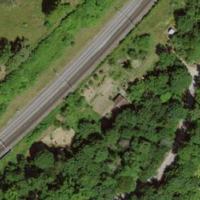
EUNIS habitat code: 55
Species observed at this site:
Acer pseudoplatanus